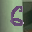
Label: 6